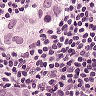
Metastatic tissue present: yes